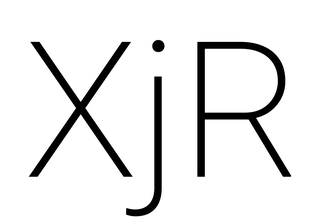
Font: Roboto_ExtraLight